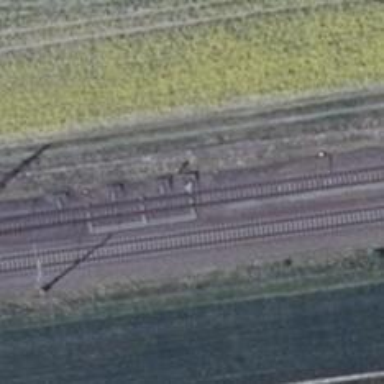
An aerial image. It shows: Railway track with contact lines for electrification.